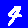
Digit: 4